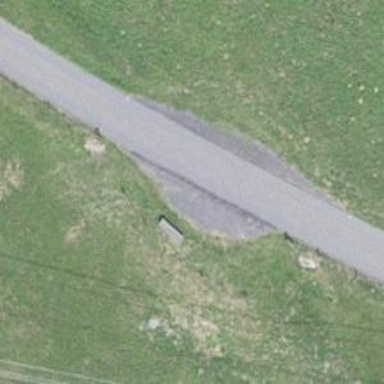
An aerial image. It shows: Passing place on the road.